Field crop: maize
Growth stage: 2
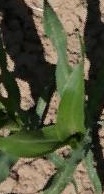
Species: maize